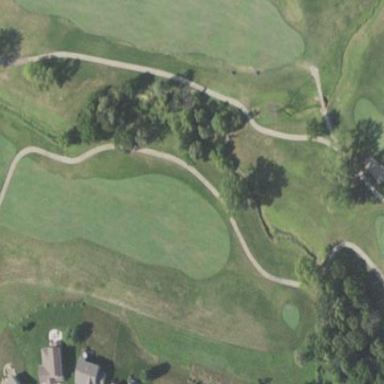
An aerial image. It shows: Beautiful golf fairway covered in lush green grass.